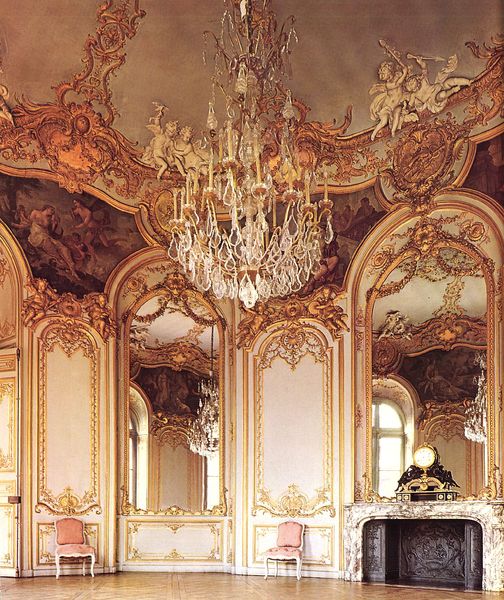
Titel: Hôtel Soubise in Paris
Künstler: Pierre Alexis Delamair
Standort: Paris, Hôtel Soubise (EU - F - Ile-de-France)
Schlagwörter: gemälde, weiß, stuhl, stühle, schloss, barock, spiegel, gold, interieur, decke, kamin, engel, fläche, dekor, verzierung, kronleuchter, stuck, prunk, zierrat, prunkvoll, diamant, stühl